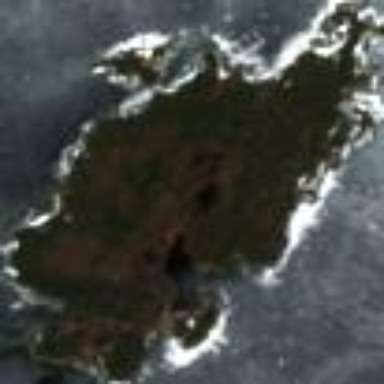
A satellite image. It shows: Islet.